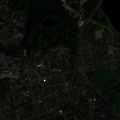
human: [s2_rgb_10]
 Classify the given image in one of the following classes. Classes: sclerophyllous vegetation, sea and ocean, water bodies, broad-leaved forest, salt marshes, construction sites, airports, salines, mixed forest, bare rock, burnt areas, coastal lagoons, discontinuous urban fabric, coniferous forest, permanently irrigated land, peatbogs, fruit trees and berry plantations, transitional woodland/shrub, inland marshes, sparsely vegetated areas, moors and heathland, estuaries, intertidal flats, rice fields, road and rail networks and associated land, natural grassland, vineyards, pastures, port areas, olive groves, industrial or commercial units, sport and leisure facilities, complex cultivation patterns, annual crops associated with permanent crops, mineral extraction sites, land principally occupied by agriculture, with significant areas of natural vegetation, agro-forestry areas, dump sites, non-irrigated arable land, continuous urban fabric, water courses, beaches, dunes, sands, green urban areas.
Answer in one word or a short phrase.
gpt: discontinuous urban fabric, green urban areas, complex cultivation patterns, water bodies